Question: Hi I have been stuck on an error in python using the <URL> module.
While making a script for myself I ran in to some trouble with trying to connect to a Network share. Here is the Python Code
'''
from smb.SMBConnection import SMBConnection
server_name = 'Server'
client_name = 'My Computer'
s = SMBConnection('guest', '', client_name, server_name, use_ntlm_v2 = True)
s.connect('192.168.1.35', 139)
print s.listShares()
'''
So what happens is if this script is ran from a Windows Computer it works fine with either Linux Servers or Windows Servers. The Error I get is when i run the script in linux trying to Connect to a Share to a Windows Server.

Here is the Error in Python
'''
File "/media/HP v125w/programing/server_index.py", line 10, in list_shares
return [shares.name for shares in connection.listShares() if not shares.isSpecial and not shares.name == 'print$']
File "/usr/local/lib/python2.7/dist-packages/smb/SMBConnection.py", line 134, in listShares
self._pollForNetBIOSPacket(timeout)
File "/usr/local/lib/python2.7/dist-packages/smb/SMBConnection.py", line 477, in _pollForNetBIOSPacket
self.feedData(data)
File "/usr/local/lib/python2.7/dist-packages/nmb/base.py", line 48, in feedData
self._processNMBSessionPacket(self.data_nmb)
File "/usr/local/lib/python2.7/dist-packages/nmb/base.py", line 78, in _processNMBSessionPacket
self.onNMBSessionMessage(packet.flags, packet.data)
File "/usr/local/lib/python2.7/dist-packages/smb/base.py", line 136, in onNMBSessionMessage
if self._updateState(self.smb_message):
File "/usr/local/lib/python2.7/dist-packages/smb/base.py", line 265, in _updateState_SMB2
req.callback(message, **req.kwargs)
File "/usr/local/lib/python2.7/dist-packages/smb/base.py", line 475, in closeCB
errback(OperationFailure(kwargs['error'], messages_history))
File "/usr/local/lib/python2.7/dist-packages/smb/SMBConnection.py", line 128, in eb
raise failure
smb.smb_structs.OperationFailure: Failed to list shares: Unable to retrieve shared device list
==================== SMB Message 0 ====================
SMB Header:
-----------
Command: 0x03 (SMB2_COM_TREE_CONNECT)
Status: 0x00000000
Flags: 0x00
PID: 4415
MID: 3
TID: 0
Data: 40 bytes
09000000480020005c005c004800590050004e004f0054004f00410044005c004900500043002400
SMB Data Packet (hex):
----------------------
fe534d42400000000000000003000000000000000000000003000000000000003f110000000000007d00004c050400000000000000000000000000000000000009000000480020005c005c004800590050004e004f0054004f00410044005c004900500043002400
==================== SMB Message 1 ====================
SMB Header:
-----------
Command: 0x03 (SMB2_COM_TREE_CONNECT)
Status: 0x00000000
Flags: 0x01
PID: 4415
MID: 3
TID: 1
Data: 16 bytes
100002003000000000000000ff011f00
SMB Data Packet (hex):
----------------------
fe534d42400000000000000003000100010000000000000003000000000000003f110000010000007d00004c0504000000000000000000000000000000000000100002003000000000000000ff011f00
==================== SMB Message 2 ====================
SMB Header:
-----------
Command: 0x05 (SMB2_COM_CREATE)
Status: 0x00000000
Flags: 0x00
PID: 4415
MID: 4
TID: 1
Data: 68 bytes
3900000002000000000000000000000000000000000000009f0112000000000007000000010000004000400078000c000000000000000000730072007600730076006300
SMB Data Packet (hex):
----------------------
fe534d42400000000000000005000000000000000000000004000000000000003f110000010000007d00004c05040000000000000000000000000000000000003900000002000000000000000000000000000000000000009f0112000000000007000000010000004000400078000c000000000000000000730072007600730076006300
==================== SMB Message 3 ====================
SMB Header:
-----------
Command: 0x05 (SMB2_COM_CREATE)
Status: 0x00000000
Flags: 0x01
PID: 4415
MID: 4
TID: 1
Data: 88 bytes
5900000001000000000000000000000000000000000000000000000000000000000000000000000000100000000000000000000000000000800000007600730001ac03001002000001000000ffffffff0000000000000000
SMB Data Packet (hex):
----------------------
fe534d42400000000000000005000100010000000000000004000000000000003f110000010000007d00004c05040000000000000000000000000000000000005900000001000000000000000000000000000000000000000000000000000000000000000000000000100000000000000000000000000000800000007600730001ac03001002000001000000ffffffff0000000000000000
==================== SMB Message 4 ====================
SMB Header:
-----------
Command: 0x09 (SMB2_COM_WRITE)
Status: 0x00000000
Flags: 0x00
PID: 4415
MID: 5
TID: 1
Data: 164 bytes
3100700074000000000000000000000001ac03001002000001000000ffffffff0000000000000000000000000000000005000b03100000007400000002000000b810b810000000000200000000000100c84f324b7016d30112785a47bf6ee18803000000045d888aeb1cc9119fe808002b1048600200000001000100c84f324b7016d30112785a47bf6ee188030000002c1cb76c12984045030000000000000001000000
SMB Data Packet (hex):
----------------------
fe534d42400000000000000009000000000000000000000005000000000000003f110000010000007d00004c05040000000000000000000000000000000000003100700074000000000000000000000001ac03001002000001000000ffffffff0000000000000000000000000000000005000b03100000007400000002000000b810b810000000000200000000000100c84f324b7016d30112785a47bf6ee18803000000045d888aeb1cc9119fe808002b1048600200000001000100c84f324b7016d30112785a47bf6ee188030000002c1cb76c12984045030000000000000001000000
==================== SMB Message 5 ====================
SMB Header:
-----------
Command: 0x09 (SMB2_COM_WRITE)
Status: 0x00000000
Flags: 0x01
PID: 4415
MID: 5
TID: 1
Data: 16 bytes
11000000740000000000000000000000
SMB Data Packet (hex):
----------------------
fe534d42400000000000000009000100010000000000000005000000000000003f110000010000007d00004c050400000000000000000000000000000000000011000000740000000000000000000000
==================== SMB Message 6 ====================
SMB Header:
-----------
Command: 0x08 (SMB2_COM_READ)
Status: 0x00000000
Flags: 0x00
PID: 4415
MID: 6
TID: 1
Data: 49 bytes
3100000000040000000000000000000001ac03001002000001000000ffffffff0000000000000000000000000000000000
SMB Data Packet (hex):
----------------------
fe534d42400000000000000008000000000000000000000006000000000000003f110000010000007d00004c05040000000000000000000000000000000000003100000000040000000000000000000001ac03001002000001000000ffffffff0000000000000000000000000000000000
==================== SMB Message 7 ====================
SMB Header:
-----------
Command: 0x08 (SMB2_COM_READ)
Status: 0x00000000
Flags: 0x01
PID: 4415
MID: 6
TID: 1
Data: 108 bytes
110050005c000000000000000000000005000c03100000005c00000002000000b810b810580a01000d005c504950455c73727673766300f60200000000000000045d888aeb1cc9119fe808002b10486002000000030003000000000000000000000000000000000000000000
SMB Data Packet (hex):
----------------------
fe534d42400000000000000008000100010000000000000006000000000000003f110000010000007d00004c0504000000000000000000000000000000000000110050005c000000000000000000000005000c03100000005c00000002000000b810b810580a01000d005c504950455c73727673766300f60200000000000000045d888aeb1cc9119fe808002b10486002000000030003000000000000000000000000000000000000000000
==================== SMB Message 8 ====================
SMB Header:
-----------
Command: 0x0B (SMB2_COM_IOCTL)
Status: 0x00000000
Flags: 0x00
PID: 4415
MID: 7
TID: 1
Data: 152 bytes
3900000017c0110001ac03001002000001000000ffffffff7800000060000000000000000000000000000000000400000100000000000000050000031000000060000000030000004c00000000000f00000002000c000000000000000c0000005c005c004800590050004e004f0054004f004100440000000100000001000000040002000000000000000000ffffffff0800020000000000
SMB Data Packet (hex):
----------------------
fe534d4240000000000000000b000000000000000000000007000000000000003f110000010000007d00004c05040000000000000000000000000000000000003900000017c0110001ac03001002000001000000ffffffff7800000060000000000000000000000000000000000400000100000000000000050000031000000060000000030000004c00000000000f00000002000c000000000000000c0000005c005c004800590050004e004f0054004f004100440000000100000001000000040002000000000000000000ffffffff0800020000000000
==================== SMB Message 9 ====================
SMB Header:
-----------
Command: 0x0B (SMB2_COM_IOCTL)
Status: 0x80000005
Flags: 0x01
PID: 4415
MID: 7
TID: 1
Data: 1072 bytes
3100000017c0110001ac03001002000001000000ffffffff70000000000000007000000000040000000000000000000005000203100000000405000003000000ec0400000000000001000000010000000000020013000000040002001300000008000200000000800c00020010000200000000001400020018000200000000001c00020020000200000000802400020028000200000000002c00020030000200000000803400020038000200000000003c00020040000200000000004400020048000200000000004c00020050000200030000805400020058000200000000005c00020060000200000000006400020068000200000000006c00020070000200000000007400020078000200000000007c00020080000200000000008400020088000200000000008c00020090000200000000009400020098000200000000009c000200070000000000000007000000410044004d0049004e002400000000000d000000000000000d000000520065006d006f00740065002000410064006d0069006e000000000006000000000000000600000041006e0069006d00650000000100000000000000010000000000000018000000000000001800000042006f006f006b0073002000280041007500640069006f002000260020005700720069007400740065006e00290000000100000000000000010000000000000003000000000000000300000043002400000000000e000000000000000e000000440065006600610075006c007400200073006800610072006500000012000000000000001200000043006900760069006c00200045006e00670069006e0065006500720069006e00670000000100000000000000010000000000000003000000000000000300000044002400000000000e000000000000000e000000440065006600610075006c0074002000730068006100720065000000060000000000000006000000470061006d00650073000000010000000000000001000000000000000a000000000000000a0000004800440020004d006f0076006900650073000000010000000000000001000000000000000b000000000000000b00000048004400540056002000530068006f007700730000000000010000000000000001000000000000000500000000000000050000004900500043002400000000000b000000000000000b000000520065006d006f00740065002000490050004300000000000700000000000000070000004d006f00760069006500730000000000010000000000000001000000000000000600000000000000060000004d0075007300690063000000010000000000000001000000000000000700000000000000070000005000750062006c006900630000000000010000000000000001000000000000000f000000000000000f0000005000750062006c00690063002000550070006c006f00610064007300000000000100000000000000
SMB Data Packet (hex):
----------------------
fe534d4240000000050000800b000100010000000000000007000000000000003f110000010000007d00004c05040000000000000000000000000000000000003100000017c0110001ac03001002000001000000ffffffff70000000000000007000000000040000000000000000000005000203100000000405000003000000ec0400000000000001000000010000000000020013000000040002001300000008000200000000800c00020010000200000000001400020018000200000000001c00020020000200000000802400020028000200000000002c00020030000200000000803400020038000200000000003c00020040000200000000004400020048000200000000004c00020050000200030000805400020058000200000000005c00020060000200000000006400020068000200000000006c00020070000200000000007400020078000200000000007c00020080000200000000008400020088000200000000008c00020090000200000000009400020098000200000000009c000200070000000000000007000000410044004d0049004e002400000000000d000000000000000d000000520065006d006f00740065002000410064006d0069006e000000000006000000000000000600000041006e0069006d00650000000100000000000000010000000000000018000000000000001800000042006f006f006b0073002000280041007500640069006f002000260020005700720069007400740065006e00290000000100000000000000010000000000000003000000000000000300000043002400000000000e000000000000000e000000440065006600610075006c007400200073006800610072006500000012000000000000001200000043006900760069006c00200045006e00670069006e0065006500720069006e00670000000100000000000000010000000000000003000000000000000300000044002400000000000e000000000000000e000000440065006600610075006c0074002000730068006100720065000000060000000000000006000000470061006d00650073000000010000000000000001000000000000000a000000000000000a0000004800440020004d006f0076006900650073000000010000000000000001000000000000000b000000000000000b00000048004400540056002000530068006f007700730000000000010000000000000001000000000000000500000000000000050000004900500043002400000000000b000000000000000b000000520065006d006f00740065002000490050004300000000000700000000000000070000004d006f00760069006500730000000000010000000000000001000000000000000600000000000000060000004d0075007300690063000000010000000000000001000000000000000700000000000000070000005000750062006c006900630000000000010000000000000001000000000000000f000000000000000f0000005000750062006c00690063002000550070006c006f00610064007300000000000100000000000000
==================== SMB Message 10 ====================
SMB Header:
-----------
Command: 0x06 (SMB2_COM_CLOSE)
Status: 0x00000000
Flags: 0x00
PID: 4415
MID: 8
TID: 1
Data: 24 bytes
180000000000000001ac03001002000001000000ffffffff
SMB Data Packet (hex):
----------------------
fe534d42400000000000000006000000000000000000000008000000000000003f110000010000007d00004c0504000000000000000000000000000000000000180000000000000001ac03001002000001000000ffffffff
[Finished in 0.2s with exit code 1]
'''
What is going wrong and how can I fix it?
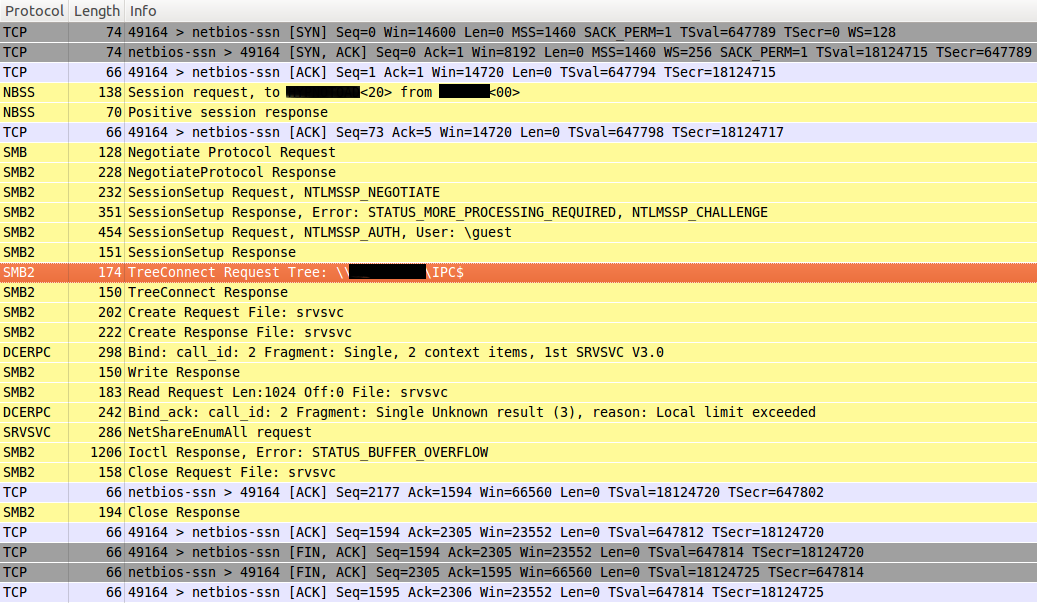
Answer: I am not quite sure about the value of is matched with .
But it's an important parameter for , so I feed the variable in another way instead of feeding it a plain text, here is mine:
'''
from nmb.NetBIOS import NetBIOS
def getBIOSName(remote_smb_ip, timeout=30):
try:
bios = NetBIOS()
srv_name = bios.queryIPForName(remote_smb_ip, timeout=timeout)
except:
print >> sys.stderr, "Looking up timeout, check remote_smb_ip again!!"
finally:
bios.close()
return srv_name
'''